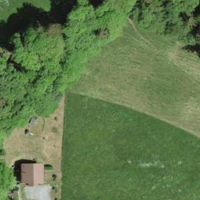
EUNIS habitat code: 24
Species observed at this site:
Lathyrus vernus